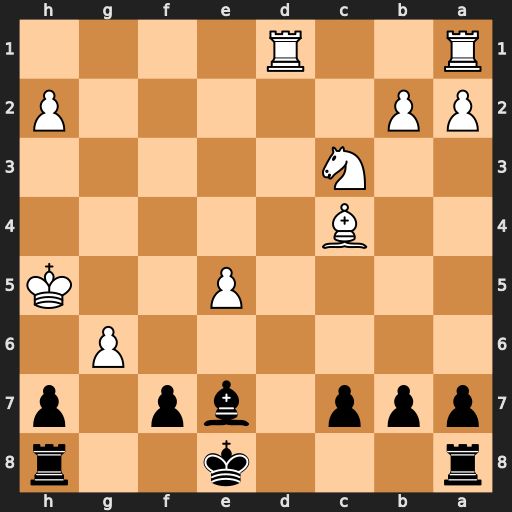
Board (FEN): r3k2r/ppp1bp1p/6P1/4P2K/2B5/2N5/PP5P/R2R4
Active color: b
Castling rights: kq
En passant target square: -
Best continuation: hxg6+ Kg4 Rh4+ Kf3 Rxc4